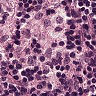
Metastatic tissue present: no